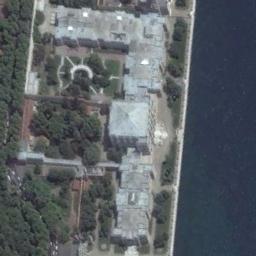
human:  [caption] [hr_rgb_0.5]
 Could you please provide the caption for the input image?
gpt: There are many red palaces here .

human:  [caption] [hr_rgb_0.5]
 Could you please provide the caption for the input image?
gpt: The palace is surrounded by trees next to the water .

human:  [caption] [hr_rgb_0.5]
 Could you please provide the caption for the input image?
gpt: The gray palace with a park is surrounded by a grove of trees and the waters is also next to the palace .

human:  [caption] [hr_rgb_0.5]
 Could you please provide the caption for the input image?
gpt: There are some trees near the palace .

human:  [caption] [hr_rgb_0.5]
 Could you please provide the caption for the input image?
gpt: There are some green trees and a river beside the palace .